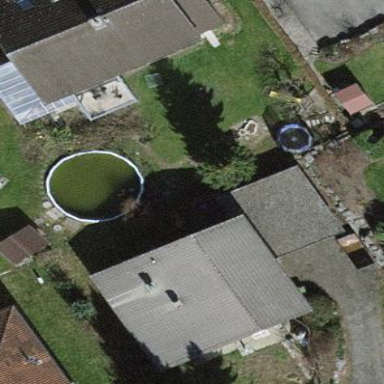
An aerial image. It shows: Detached building.